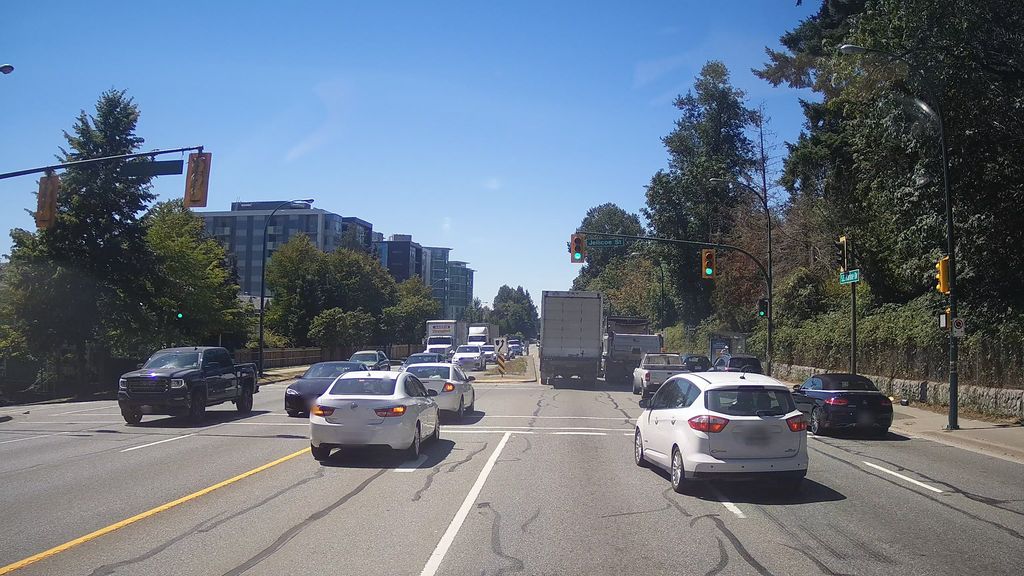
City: vancouver